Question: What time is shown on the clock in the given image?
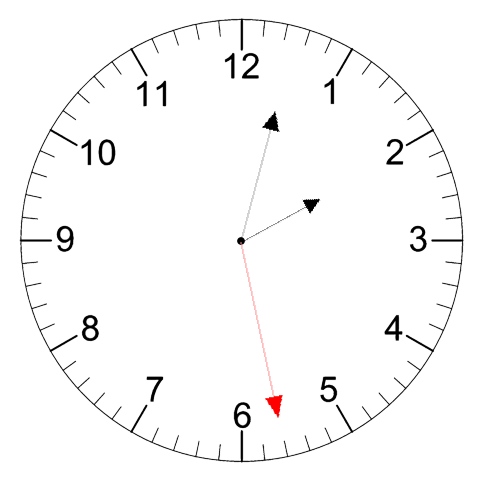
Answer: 02:02:28